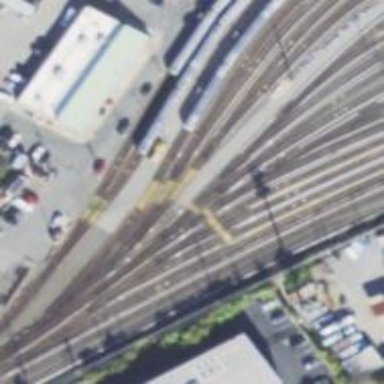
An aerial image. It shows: Electrified rail service yard.